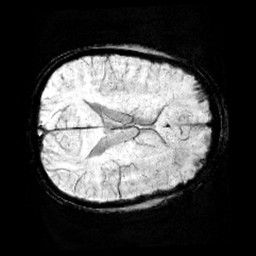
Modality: minIP
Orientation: axial
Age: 11
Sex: male
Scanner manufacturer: siemens
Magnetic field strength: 3 T
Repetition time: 0.027 s
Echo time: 0.02 s